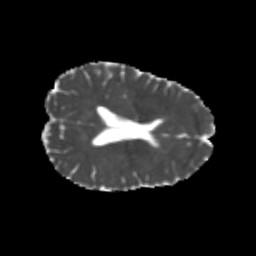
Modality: MD
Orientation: axial
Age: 24
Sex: female
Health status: healthy
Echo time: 0.074 s